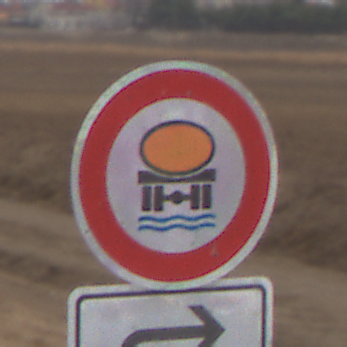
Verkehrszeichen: VerbotFahrzeugeWassergefaehrdenderLadung
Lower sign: RichtungsangabeDurchPfeile5
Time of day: Midday
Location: Outdoor (RoadRail)
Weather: Overcast
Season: NotSpecified
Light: Natural